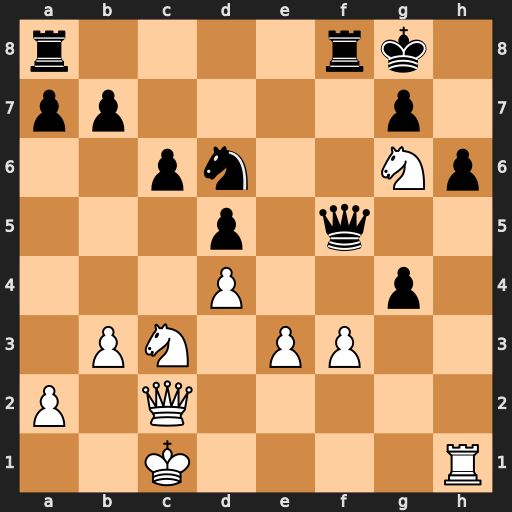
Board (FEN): r4rk1/pp4p1/2pn2Np/3p1q2/3P2p1/1PN1PP2/P1Q5/2K4R
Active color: w
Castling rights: -
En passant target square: -
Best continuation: Ne7+ Kh8 Nxf5